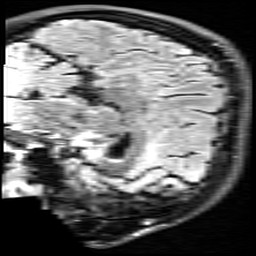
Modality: FLAIR
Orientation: sagittal
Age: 38
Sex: male
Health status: healthy
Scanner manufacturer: siemens
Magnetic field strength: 3 T
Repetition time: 9 s
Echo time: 0.088 s